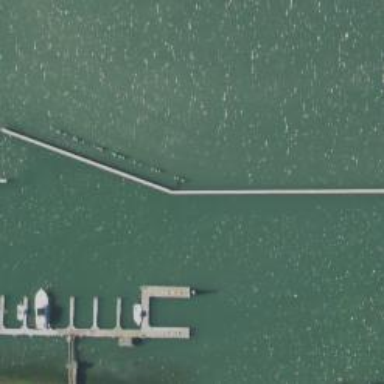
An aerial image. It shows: Breakwater structure.